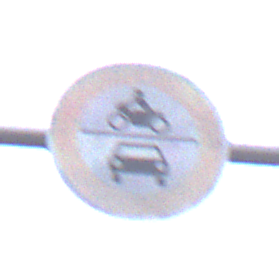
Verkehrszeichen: VerbotKraftfahrzeuge
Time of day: MorningAfternoon
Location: Outdoor (Urban)
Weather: Overcast
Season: NotSpecified
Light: Natural